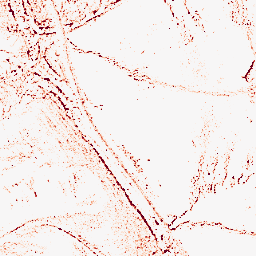
Category: morphological
Decomposition family: morphological_square
Decomposition parameters: operation: opening
size: 3
Upsampling method: sinc_hamming
Upsampling parameters: scale: 8
kernel_size: 8
Upsampling scale: 8